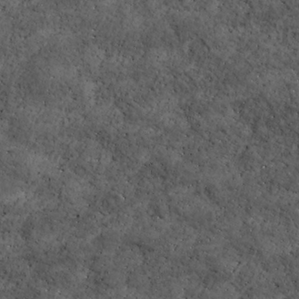
Label: non_frost